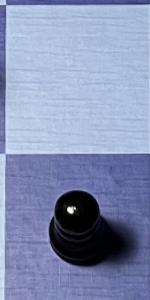
Label: Pawn_Black